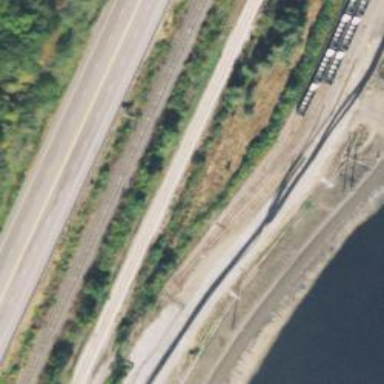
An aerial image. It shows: Railway spur service.